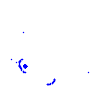
Particle: kaon